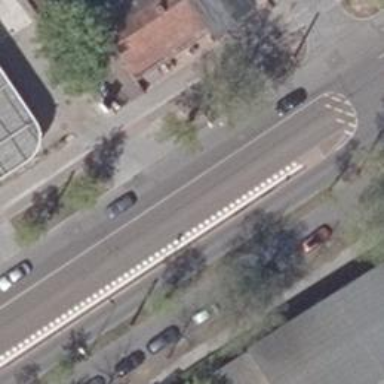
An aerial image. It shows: Tram stop.